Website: lowes
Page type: account-selection
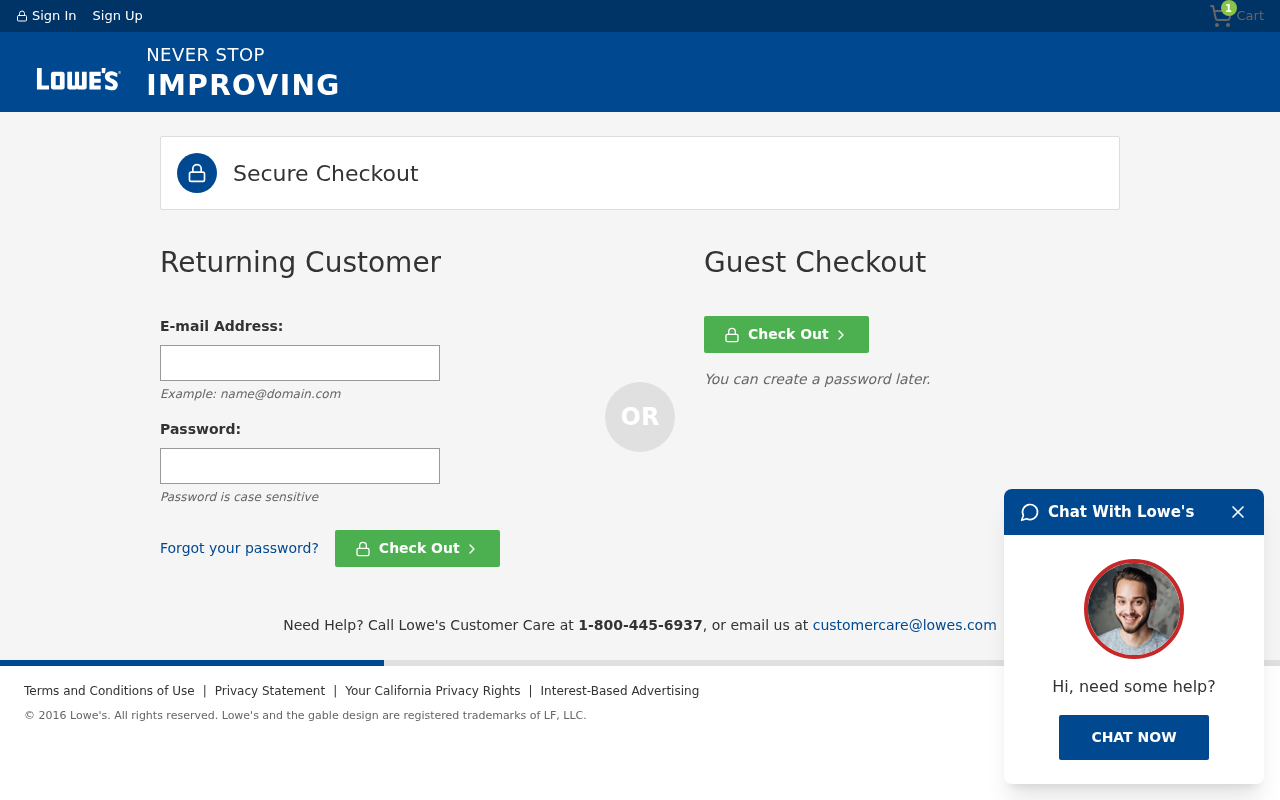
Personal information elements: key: PII_LOGIN_USERNAME
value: james.wright
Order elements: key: ORDER_NUM_ITEMS
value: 1